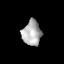
Tissue: lung
Cell type: Epithelial cells
Senescence score: 0.2304
Nuclear area (px): 451
Mean DAPI intensity: 178.224